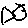
Label: fish